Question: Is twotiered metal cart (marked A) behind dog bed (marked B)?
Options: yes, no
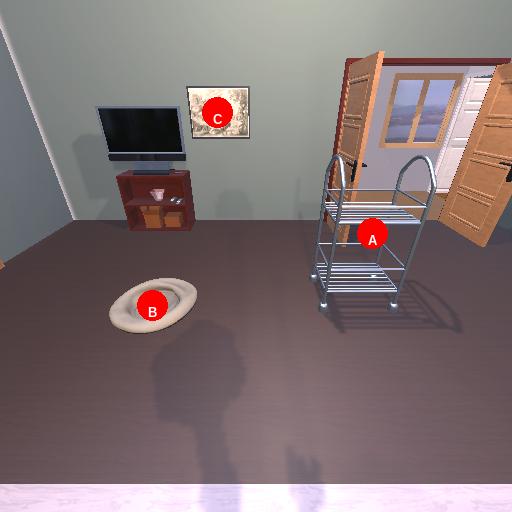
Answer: yes